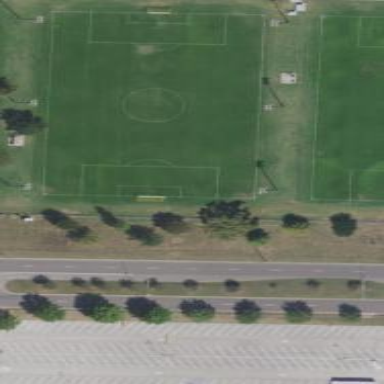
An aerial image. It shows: Soccer pitch for leisure land activities.